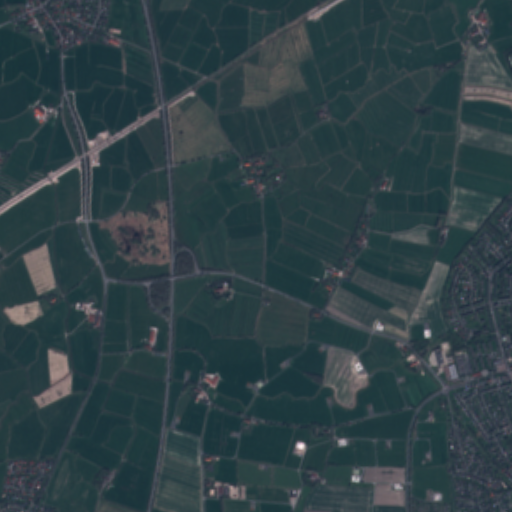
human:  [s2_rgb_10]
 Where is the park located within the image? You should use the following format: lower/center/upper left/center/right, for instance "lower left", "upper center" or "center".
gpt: The park is located in the lower right of the image.
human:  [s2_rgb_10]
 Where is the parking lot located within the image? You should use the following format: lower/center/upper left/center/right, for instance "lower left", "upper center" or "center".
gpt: The parking lot is located in the lower right of the image.
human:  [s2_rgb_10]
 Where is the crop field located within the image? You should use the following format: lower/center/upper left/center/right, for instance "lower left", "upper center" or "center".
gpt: There is no crop field in the image.